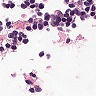
Metastatic tissue present: no